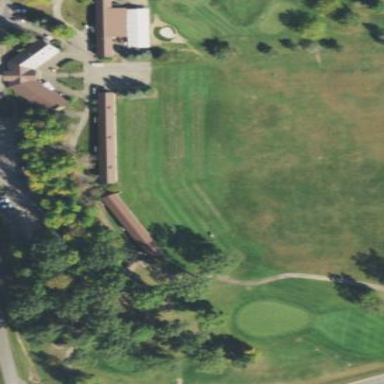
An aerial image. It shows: Golf tee.